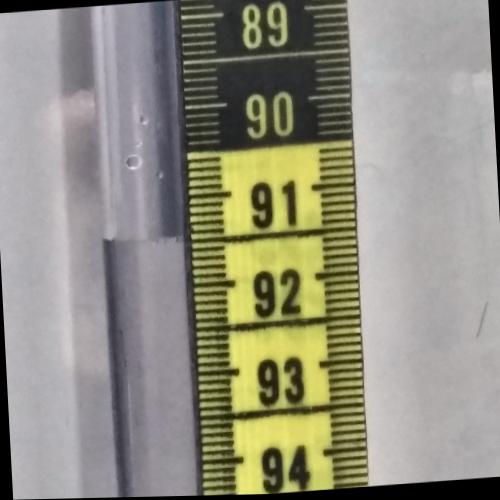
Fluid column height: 91.4 cm